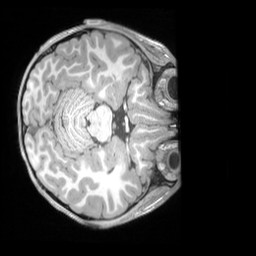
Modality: T1w
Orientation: axial
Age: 7
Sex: male
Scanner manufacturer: siemens
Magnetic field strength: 3 T
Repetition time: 2.53 s
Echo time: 0.00164 s